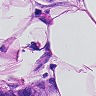
Metastatic tissue present: yes